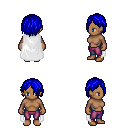
a pixel art fantasy rpg character, female body template, human, dark skin, white cape, magenta pants, blue bangs hairstyle, four views (front, back, left, right), 2x2 character sprite sheet, small pixel art, hard edges, no anti-aliasing